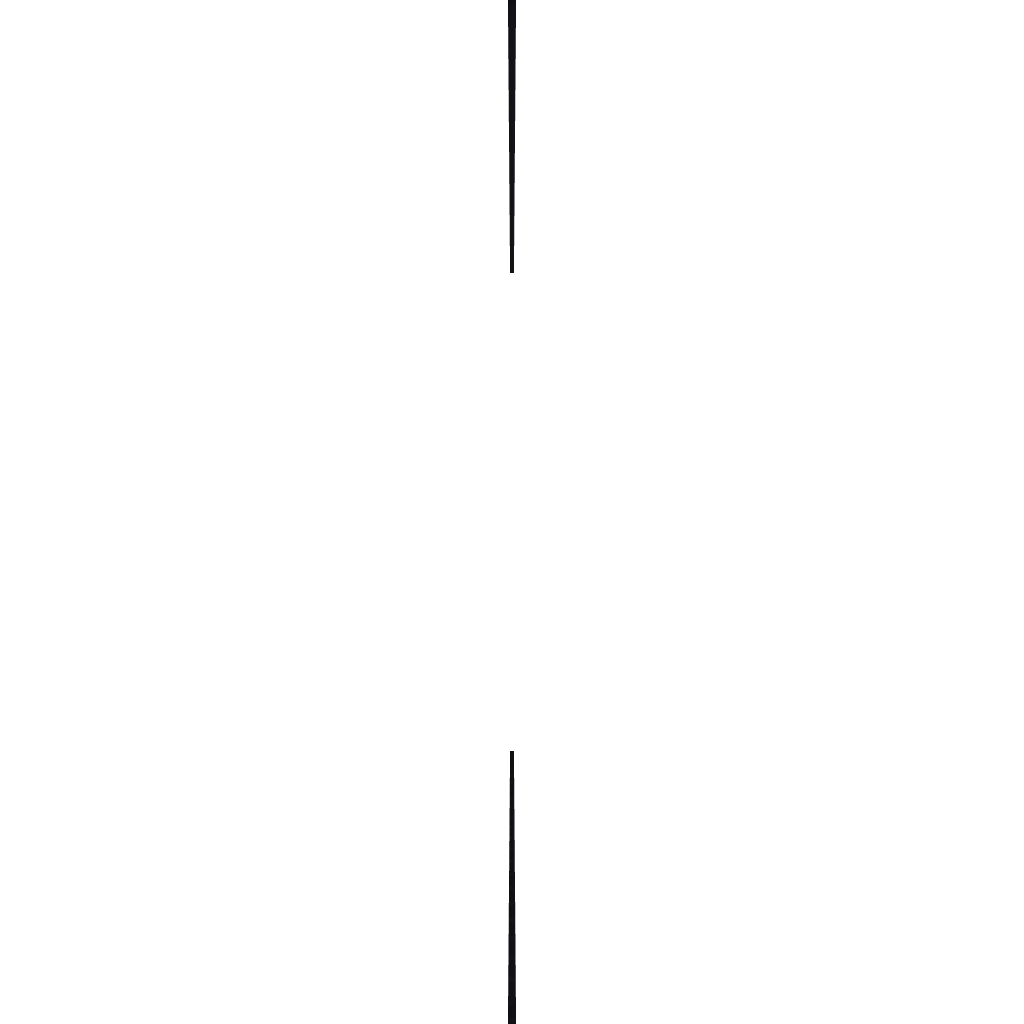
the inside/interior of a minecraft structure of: Real Madrid F.C